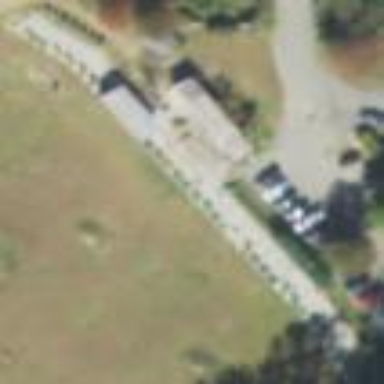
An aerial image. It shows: Grassy area designated for driving range golf.